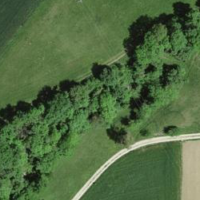
EUNIS habitat code: 52
Species observed at this site:
Sedum album